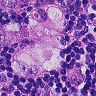
Metastatic tissue present: yes